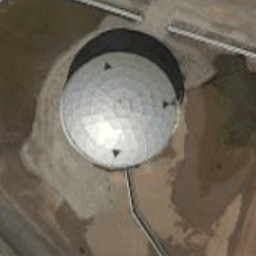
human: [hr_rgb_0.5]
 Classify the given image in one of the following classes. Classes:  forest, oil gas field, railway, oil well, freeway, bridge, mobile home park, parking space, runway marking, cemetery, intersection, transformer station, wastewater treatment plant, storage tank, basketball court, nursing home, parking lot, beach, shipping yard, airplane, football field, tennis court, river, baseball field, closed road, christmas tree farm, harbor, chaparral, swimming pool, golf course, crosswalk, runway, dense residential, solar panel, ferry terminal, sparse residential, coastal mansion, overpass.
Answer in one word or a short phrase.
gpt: storage tank